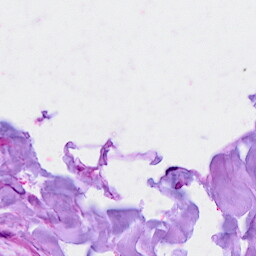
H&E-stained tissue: Breast